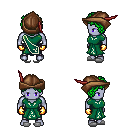
a pixel art fantasy rpg character, male body template, dark elf, purple skin, sash dress, metal pants, green curly afro hairstyle, leather cap, gold gloves, white slippers, four views (front, back, left, right), 2x2 character sprite sheet, small pixel art, hard edges, no anti-aliasing